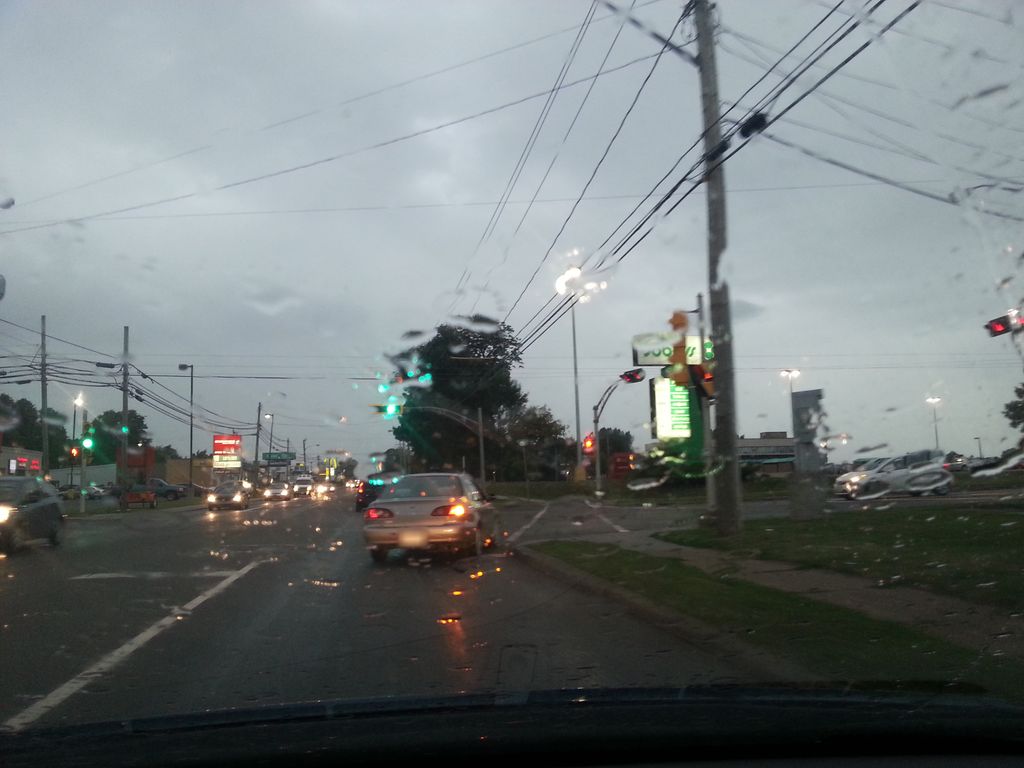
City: charlottetown